Question: Is there anyway to create similar to the attached with HTML/CSS, that works responsive? without using am image?
Unable to get the oragne border & content added in
CSS
'''
.left {
border-bottom: 70px solid #3488b1;
border-right: 1000px solid transparent;
height: 0;
position: absolute;
bottom:0;
width: 1px;
opacity:.5;
}
.right {
border-bottom: 70px solid #3488b1;
border-left: 1000px solid transparent;
height: 0;
width: 1px;
position: absolute;
bottom:0;
}
.footer {height:100px;}
'''
& HTML
'''
<div class="footer">
<span class="left"> </span>
<span class="right"></span>
</div>
'''

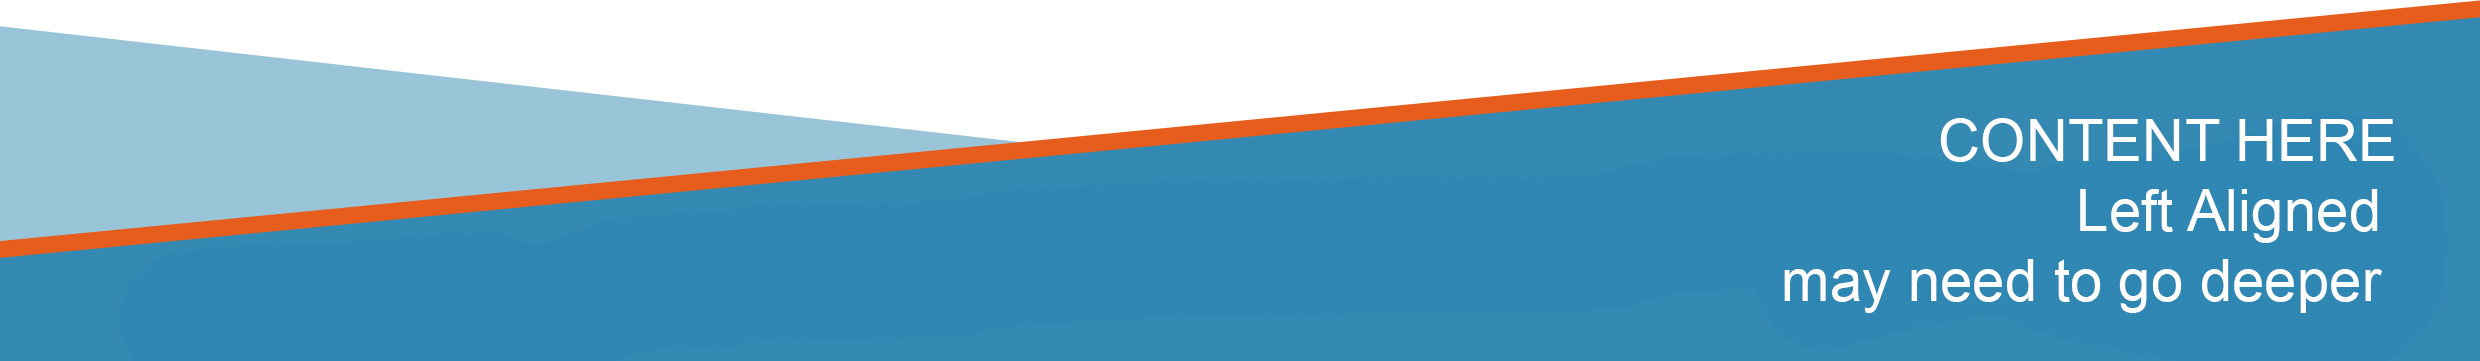
Answer: One way is to use transforms.
'''
html, body {
height:100%;
width:100%;
}
#responsive {
position:relative;
height:25%;
width:80%;
overflow:hidden;
min-height: 80px;
}
#triOne {
position:absolute;
background-color:aqua;
height:300%;
width:300%;
transform: rotate(10deg);
top:55%;
left:-100%;
}
#triTwo {
position:absolute;
background-color:blue;
height:300%;
width:300%;
border: 5px solid orange;
transform: rotate(-10deg);
top:45%;
right:-100%;
}
#content {
position:absolute;
right:10px;
bottom:10px;
color:white;
}
'''
'''
<div id="responsive">
<div id="triOne"></div>
<div id="triTwo"></div>
<div id="content">content</div>
</div>
'''
It's not really responsive, but I think with a few tweaks you should be able to get it the way you want it.